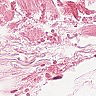
Metastatic tissue present: no